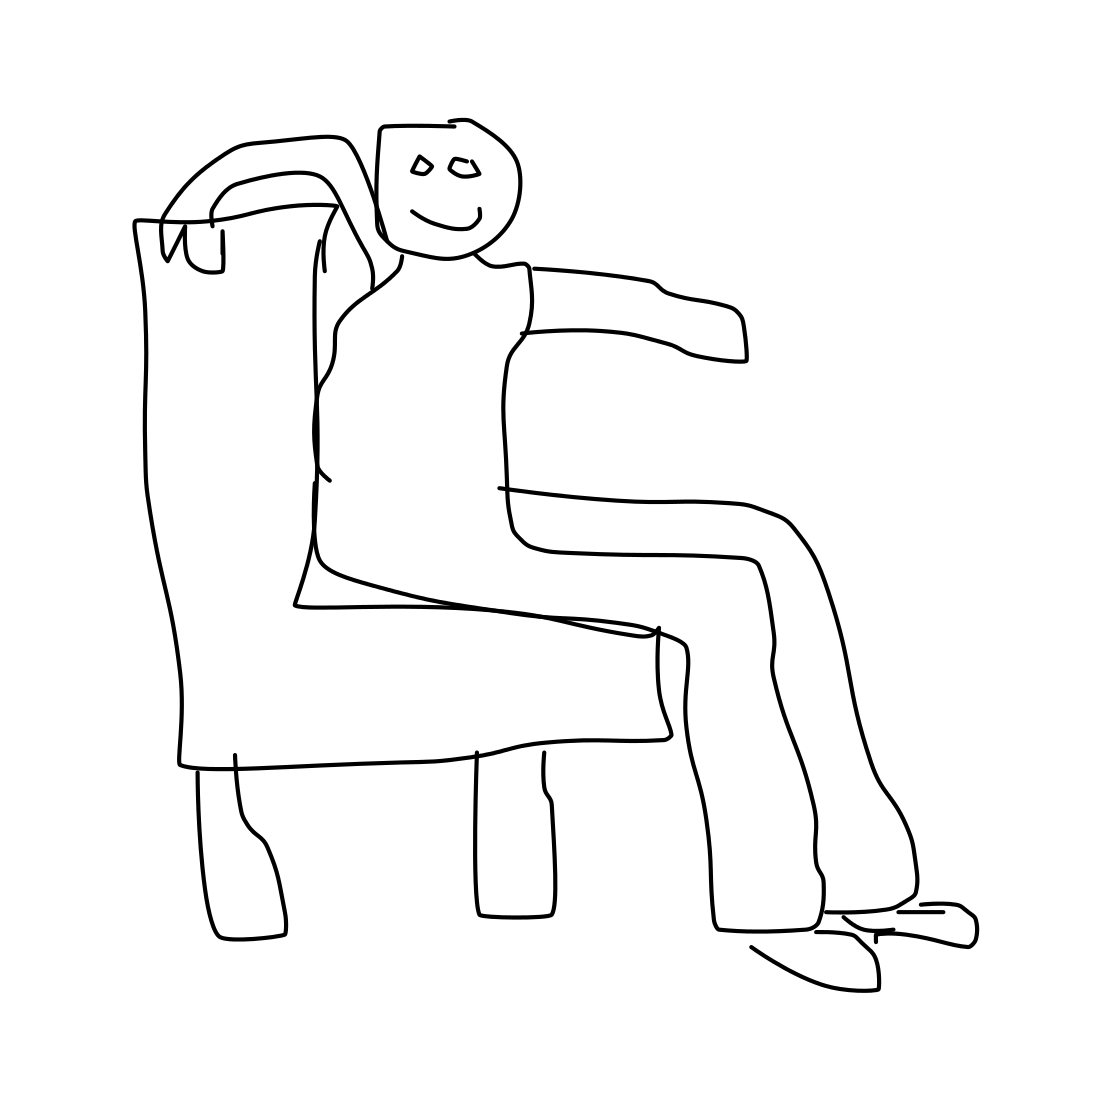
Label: person sitting